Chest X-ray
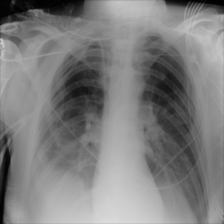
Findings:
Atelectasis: negative
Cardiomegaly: negative
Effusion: positive
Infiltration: negative
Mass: negative
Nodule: negative
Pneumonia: negative
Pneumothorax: negative
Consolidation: negative
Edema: negative
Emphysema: negative
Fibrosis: negative
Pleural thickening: negative
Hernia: negative